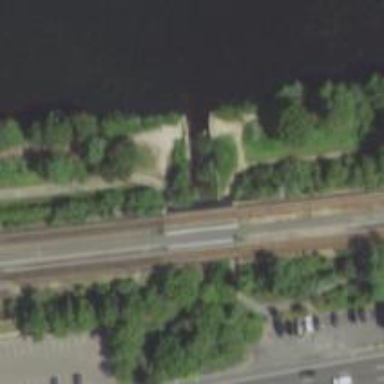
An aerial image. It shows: Rail siding with electrified railway tracks.